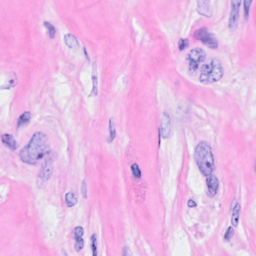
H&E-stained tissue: Breast